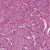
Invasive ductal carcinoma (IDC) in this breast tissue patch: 1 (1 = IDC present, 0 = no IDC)